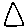
Label: triangle